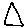
Label: triangle